Aerial crown-view tile of a tropical tree (Barro Colorado Island, Panama), acquired 20250818:
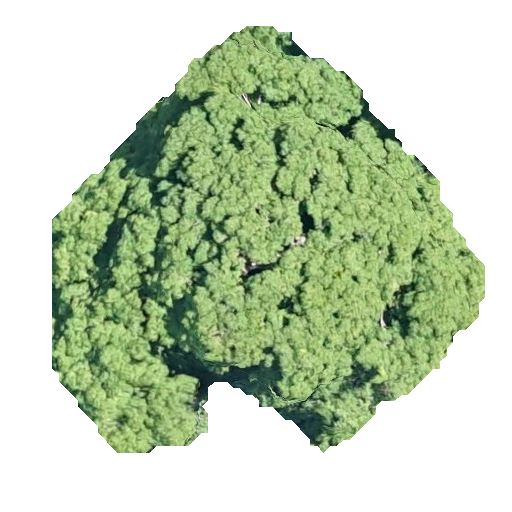
Species: Handroanthus guayacan
GBIF accepted scientific name: Handroanthus guayacan
Crown area: 179.906 m²